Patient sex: M
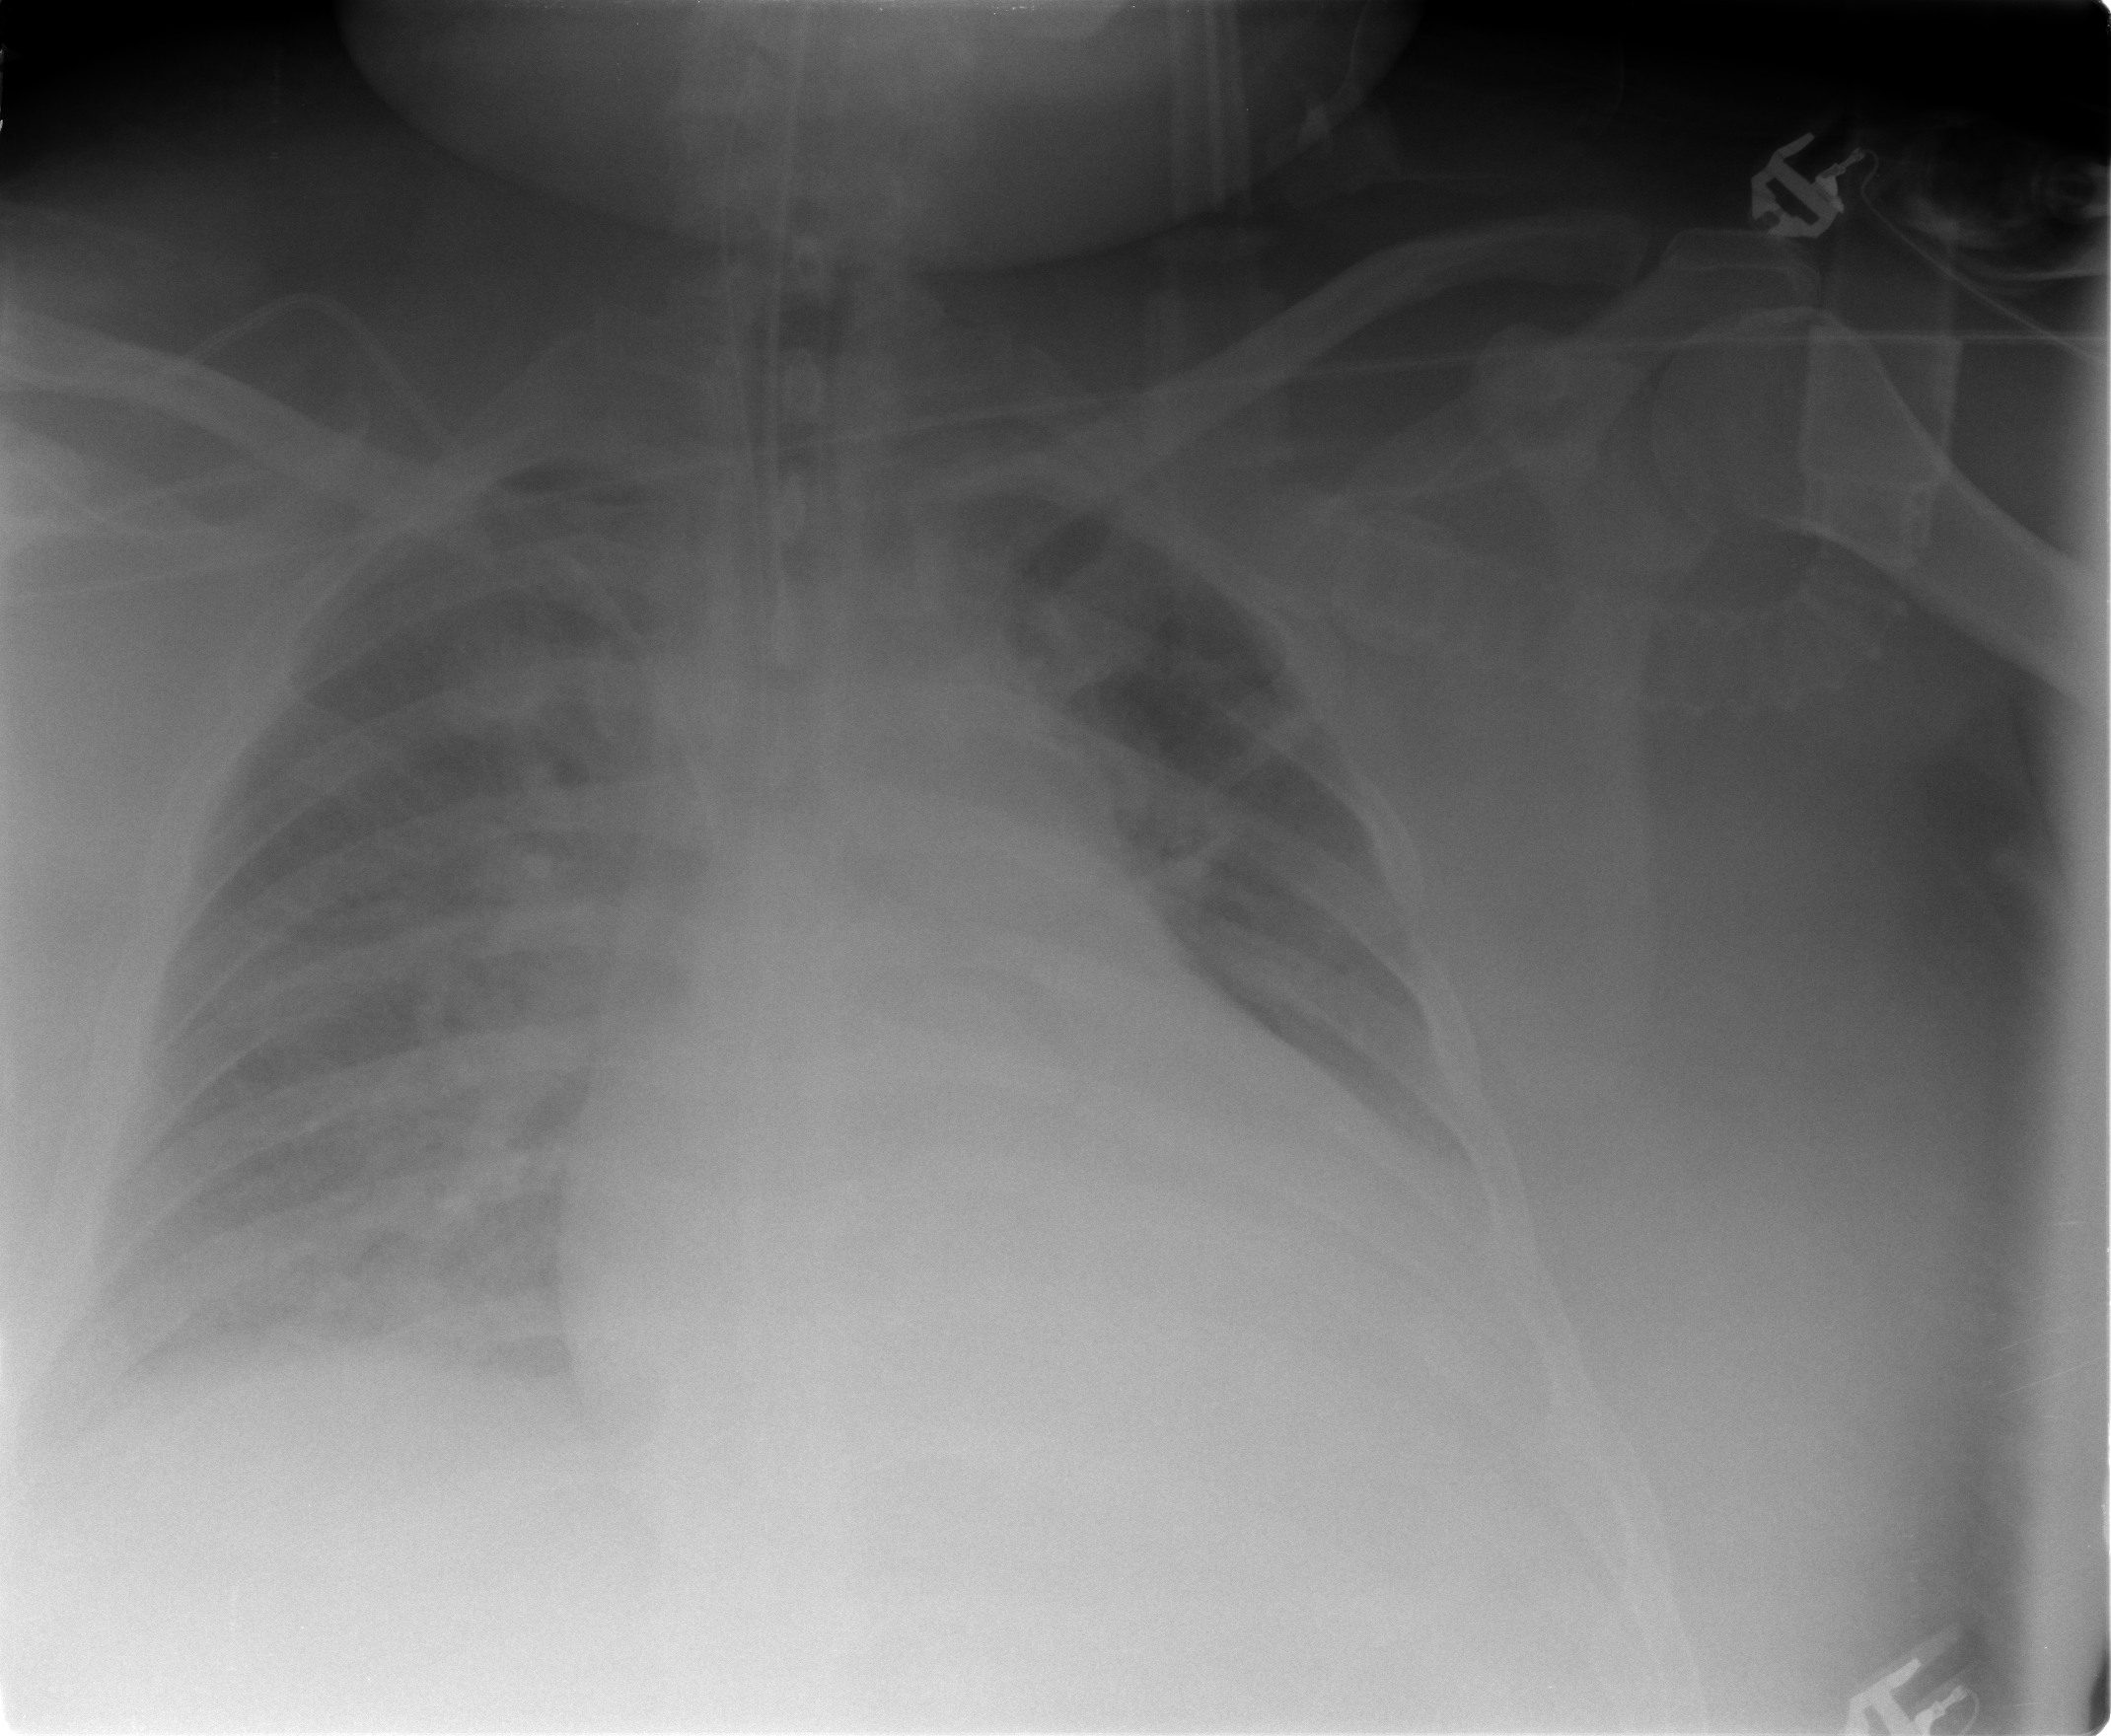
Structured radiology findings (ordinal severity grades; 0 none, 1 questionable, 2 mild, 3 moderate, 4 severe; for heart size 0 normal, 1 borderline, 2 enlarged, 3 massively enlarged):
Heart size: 3
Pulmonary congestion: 2
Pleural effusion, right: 2
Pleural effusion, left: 2
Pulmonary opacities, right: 1
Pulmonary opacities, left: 1
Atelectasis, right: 3
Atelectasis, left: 2